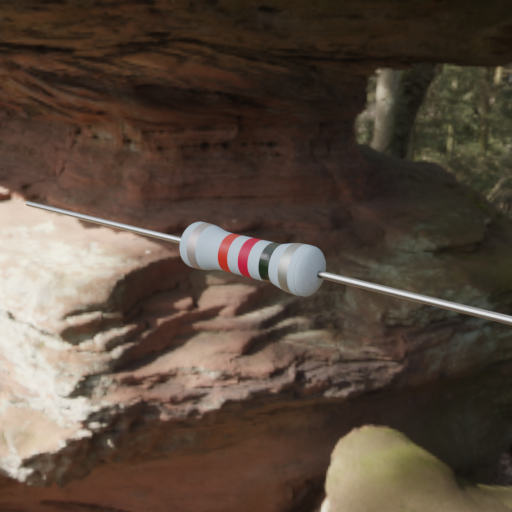
Resistor colour bands (in order): silver, red, red, black, silver